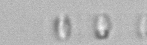
Label: Skeletonema